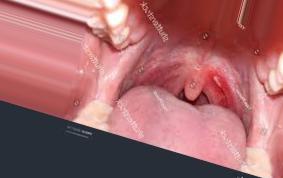
Condition: Mouth Ulcer